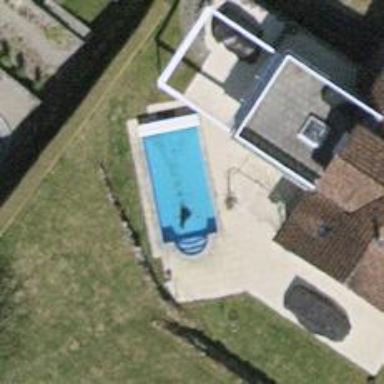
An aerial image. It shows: Swimming pool located in leisure land.